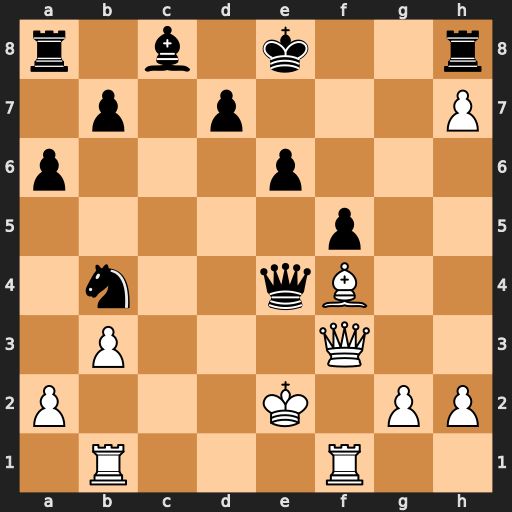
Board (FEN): r1b1k2r/1p1p3P/p3p3/5p2/1n2qB2/1P3Q2/P3K1PP/1R3R2
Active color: w
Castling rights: kq
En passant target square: -
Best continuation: Qxe4 fxe4 Bd6